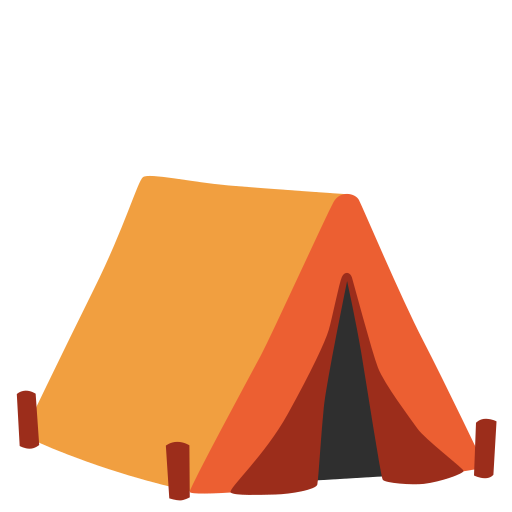
Emoji: ⛺